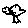
Label: bird